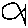
Label: fish